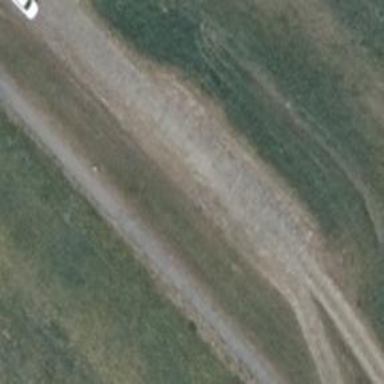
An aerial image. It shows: Passing place on the road.